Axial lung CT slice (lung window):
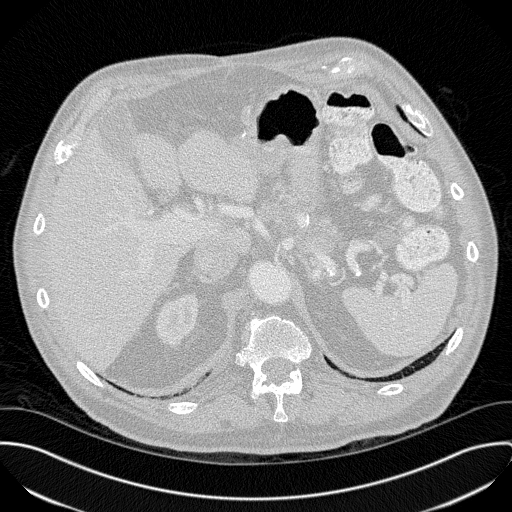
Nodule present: no